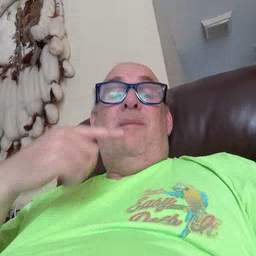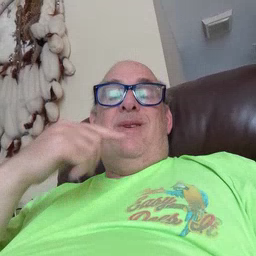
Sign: smile